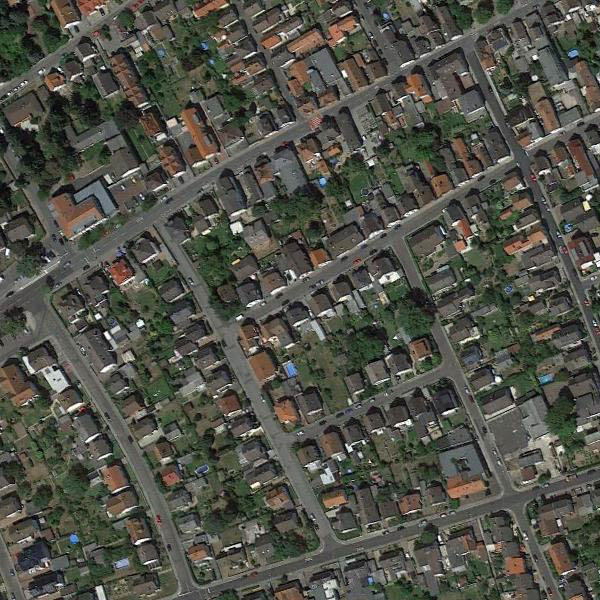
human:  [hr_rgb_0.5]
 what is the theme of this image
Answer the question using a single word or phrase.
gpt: dense residential